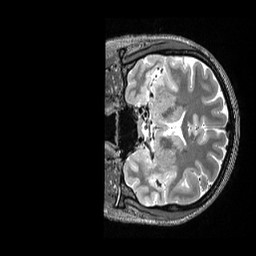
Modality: T2w
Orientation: coronal
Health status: healthy
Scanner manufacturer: siemens
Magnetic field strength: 3 T
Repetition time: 3.2 s
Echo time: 0.565 s